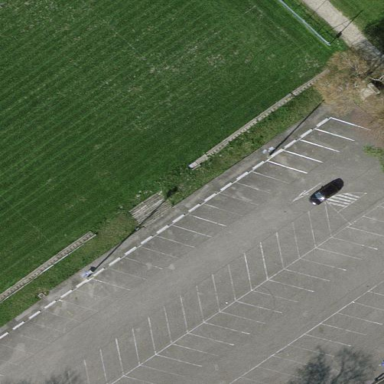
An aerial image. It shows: Parking area with asphalt surface.